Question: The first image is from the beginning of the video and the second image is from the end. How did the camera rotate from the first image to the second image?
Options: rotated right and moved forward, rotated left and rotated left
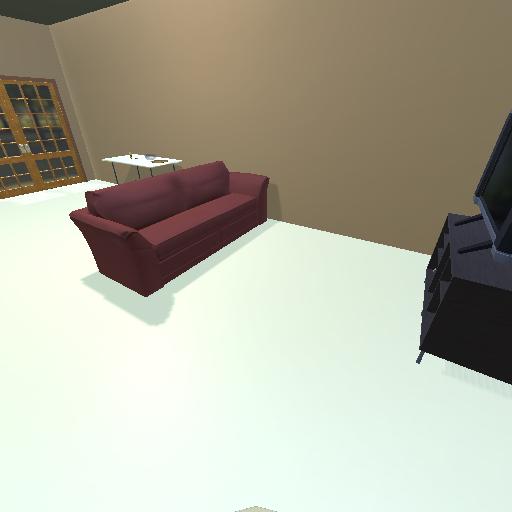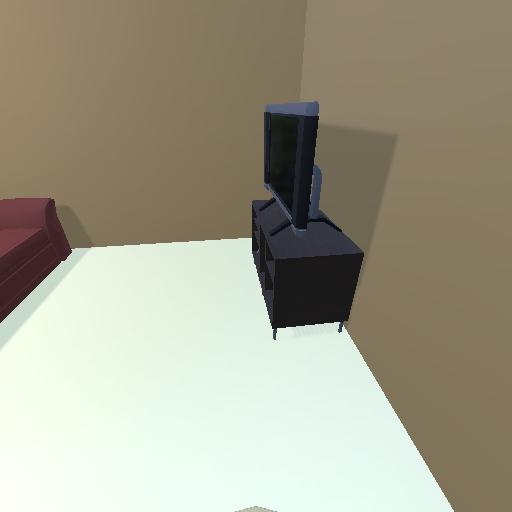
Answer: rotated right and moved forward